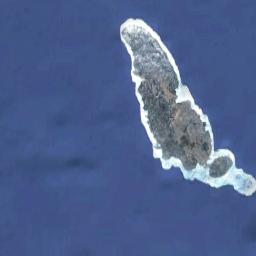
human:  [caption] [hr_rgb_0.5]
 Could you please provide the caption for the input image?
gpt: The land on the island is uneven .

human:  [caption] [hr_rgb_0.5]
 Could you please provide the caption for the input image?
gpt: The water next to the island is blue .

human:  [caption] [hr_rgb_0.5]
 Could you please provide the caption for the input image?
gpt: The island with some vegetation is surrounded by deep blue waters .

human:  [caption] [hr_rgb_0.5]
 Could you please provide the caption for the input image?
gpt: The long strip-shaped island is surrounded by blue sea water, The island is green and yellow-brown, And there is a white sand beach in the outer circle .

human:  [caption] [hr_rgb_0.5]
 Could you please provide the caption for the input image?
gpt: The brown and white island is on a blue sea .